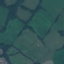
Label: Pasture